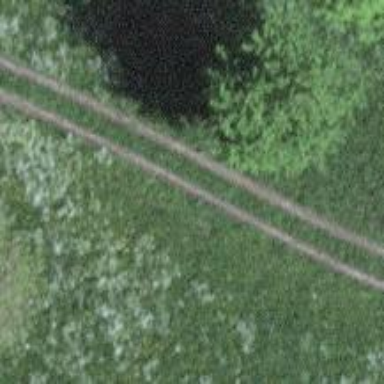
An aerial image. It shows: Track road with grade3 tracktype.